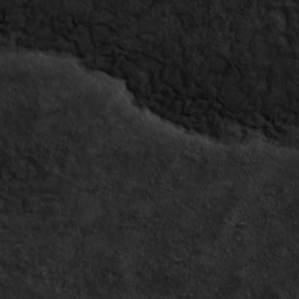
Label: non_frost